Question: I have the following jQuery script
If you click the div with id twitter it moves to the right and enlarges so that more feeds are shown. The div that already exists on the right gets smaller and moves to the left to fill the place the twitter div was filling in.
'''
$('#twitter').click(function() {
if(groot != '#twitter'){
topv = $("#twitter").css("top");
$('#twitter').animate({
left: '475',
top: '16',
height: '414'
}, 1000, function() {
});
$(groot).animate({
left: '8',
top: topv,
height: '128'
}, 1000, function() {
groot = '#twitter';
});
}
});
'''
To make things a little bit more clear, I created an image to illustrate what happens when I click on the twitter div.

This all works fine!
However, when I click on Another small div before the twitter animation is complete, the script behaves very strange, div's overlapping eachother etc...
What is the best method to disable the possibilty to click on another small div before the twitter div animate is complete?
I tried working with variables and stuff, but none of my ideas worked.
EDIT:
Unfortunally none of the given answers worked.
Maybe I did something wrong.
I created a jsfiddle so that you can see the problem and maybe fix it :)
<URL>
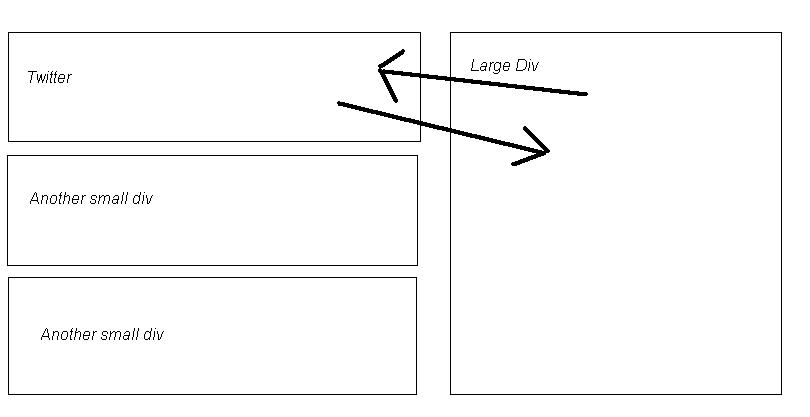
Answer: You need to set a flag that you'll interrogate as to whether or not you want the animation to run upon a click:
'''
var isMoving = false;
'''
Now adjust your handler a bit to check the flag, which will ensure the animation isn't interrupted by another animation until the first animation is complete.
'''
$('#twitter').click(function() {
if(isMoving == false){
isMoving = true;
if(groot != '#twitter'){
topv = $("#twitter").css("top");
$('#twitter').animate({
left: '475',
top: '16',
height: '414'
}, 1000, function() {
});
$(groot).animate({
left: '8',
top: topv,
height: '128'
}, 1000, function() {
groot = '#twitter';
});
isMoving = false;
}
}
});
'''
This is untested, I'm working off my netbook on vacation, hopefully this gives you the idea.